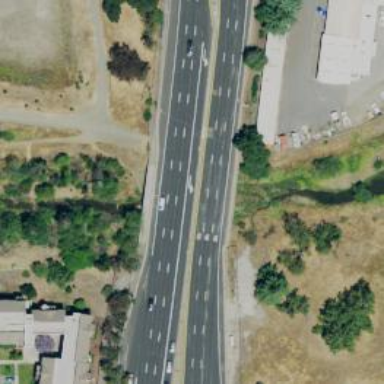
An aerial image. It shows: Bridge crossing over highway trunk expressway.